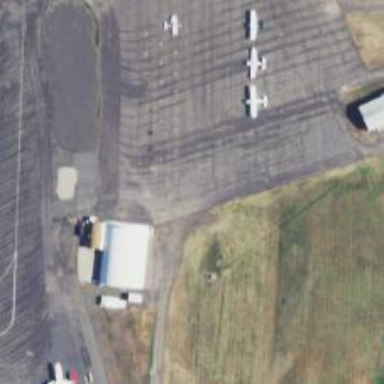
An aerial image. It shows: Image of taxiway at airport.